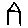
Label: house